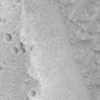
Label: not_dusty